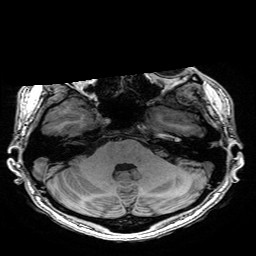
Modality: T1w
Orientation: coronal
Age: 23
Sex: male
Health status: healthy
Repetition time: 2.53 s
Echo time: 0.0034 s